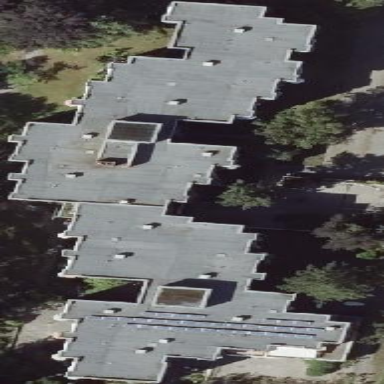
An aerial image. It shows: Building.